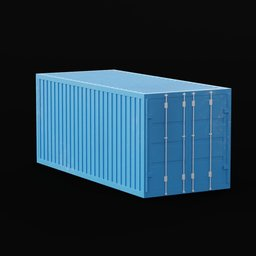
Label: tools